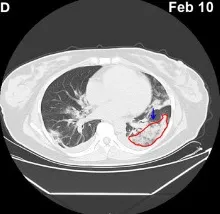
Chest CT imaging of the patient on Feb 10 -Feb 19, 2020. Tracheal bifurcation as the reference coordinate. CT, computed tomography. Red circle indicates the focus of lesion.
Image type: radiology (ct)